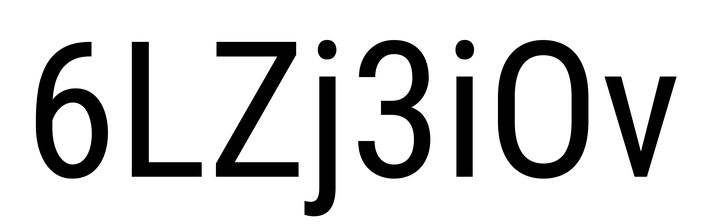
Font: Roboto_Condensed_Regular